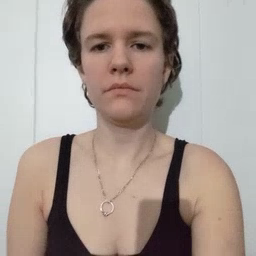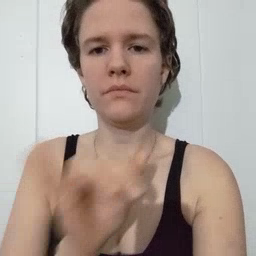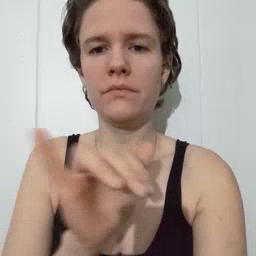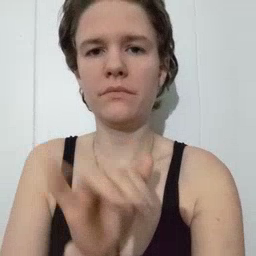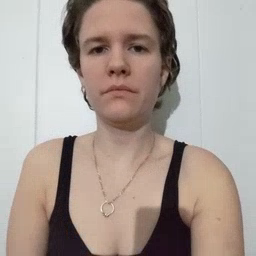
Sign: same